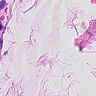
Metastatic tissue present: no